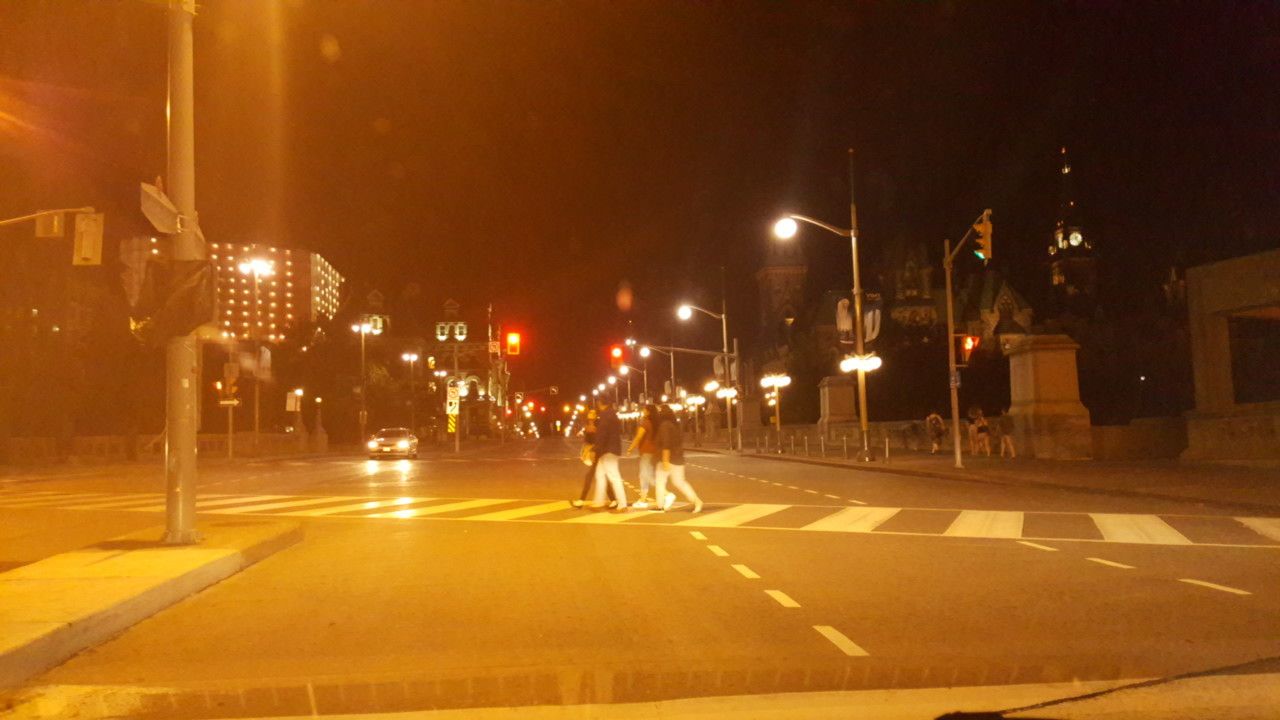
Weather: clear
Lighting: night
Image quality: slightly poor
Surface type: driving surface
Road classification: footway
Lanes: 2, 3
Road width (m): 2, 3
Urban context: urban centre
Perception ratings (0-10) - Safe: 0.67, Lively: 7.57, Beautiful: 3.65, Boring: 2.2, Depressing: 3.71, Wealthy: 6.74